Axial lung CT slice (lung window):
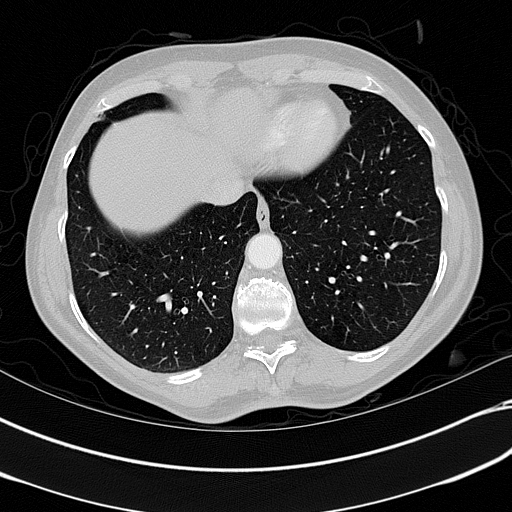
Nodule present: no